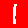
Digit: 1